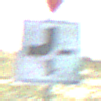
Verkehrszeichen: VerlaufVorfahrtsstrasse2
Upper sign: VorfahrtGewaehren
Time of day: MorningAfternoon
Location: Outdoor (Nature)
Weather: Clear
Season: Winter
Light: Natural